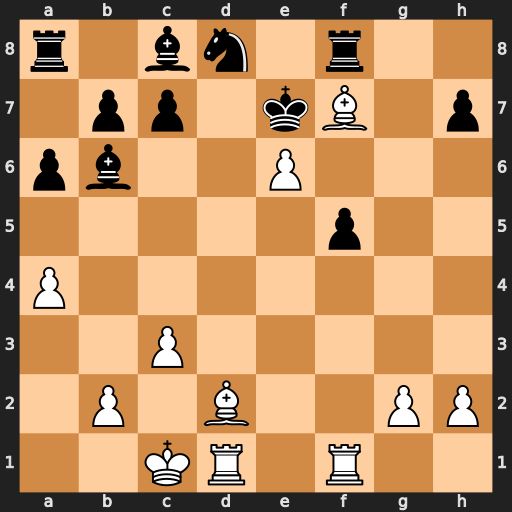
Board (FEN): r1bn1r2/1pp1kB1p/pb2P3/5p2/P7/2P5/1P1B2PP/2KR1R2
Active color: w
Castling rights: -
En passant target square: -
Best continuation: Bg5#